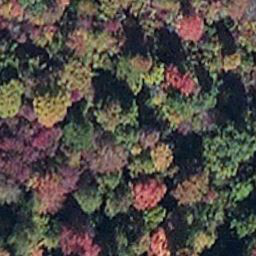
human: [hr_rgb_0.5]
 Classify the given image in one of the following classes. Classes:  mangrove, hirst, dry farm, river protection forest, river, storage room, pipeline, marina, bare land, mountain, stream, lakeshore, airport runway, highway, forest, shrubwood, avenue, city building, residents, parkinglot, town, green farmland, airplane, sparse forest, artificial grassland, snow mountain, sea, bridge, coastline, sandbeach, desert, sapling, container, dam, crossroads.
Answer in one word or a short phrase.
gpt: mangrove